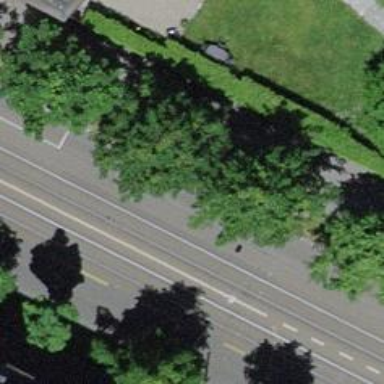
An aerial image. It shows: Avenue of trees.